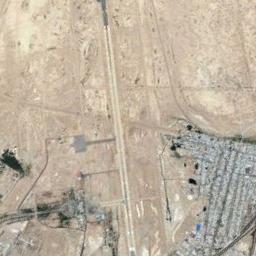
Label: airport